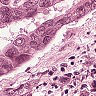
Metastatic tissue present: yes